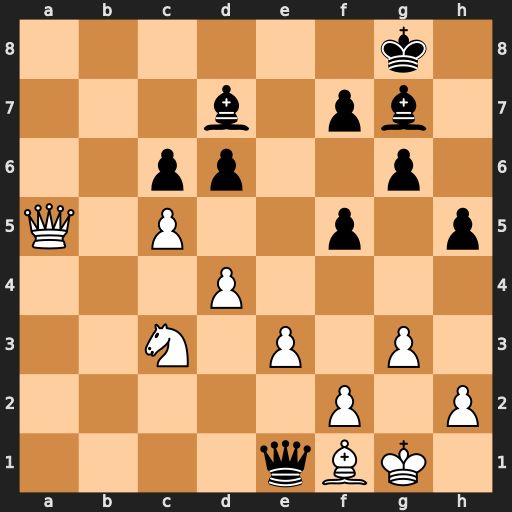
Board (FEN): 6k1/3b1pb1/2pp2p1/Q1P2p1p/3P4/2N1P1P1/5P1P/4qBK1
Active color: w
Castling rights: -
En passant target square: -
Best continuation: Qd8+ Bf8 Qxd7